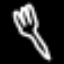
Label: fork